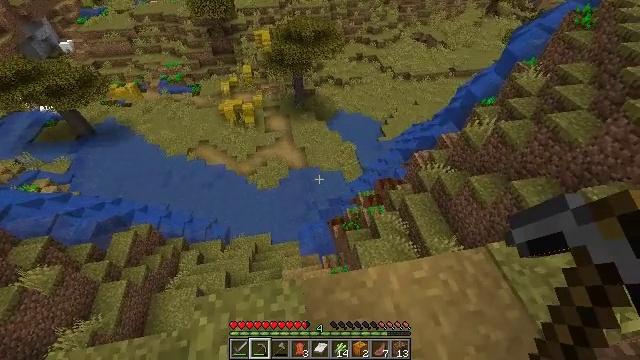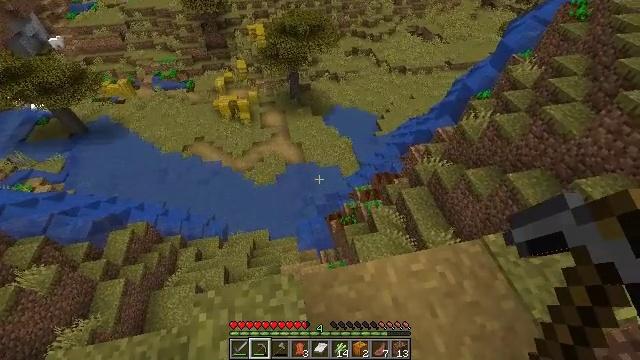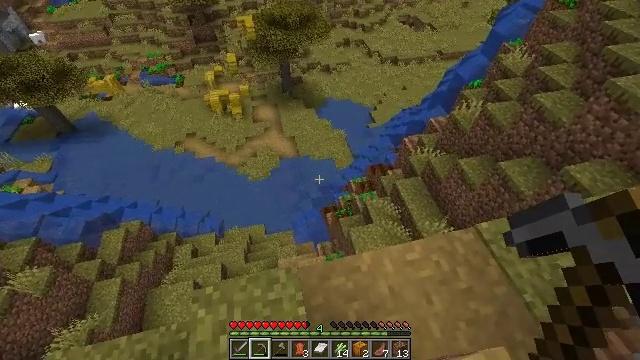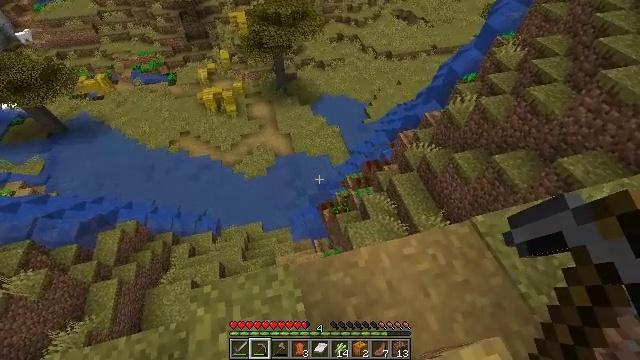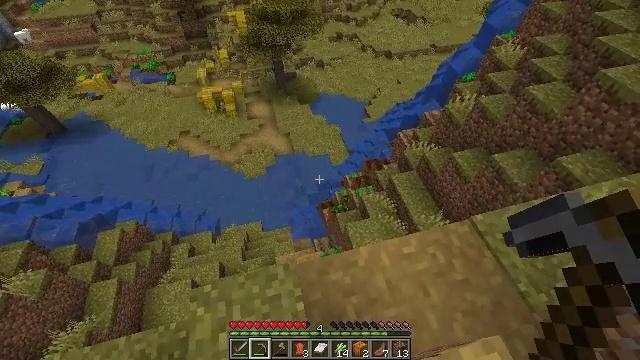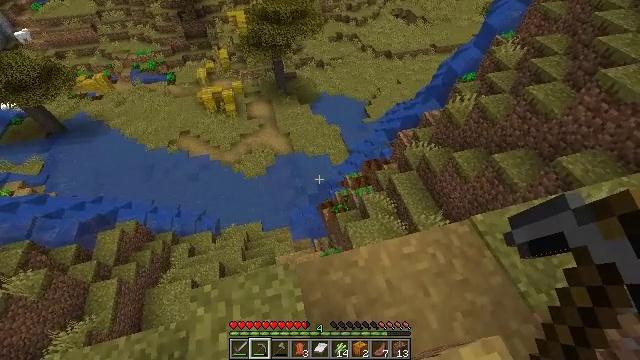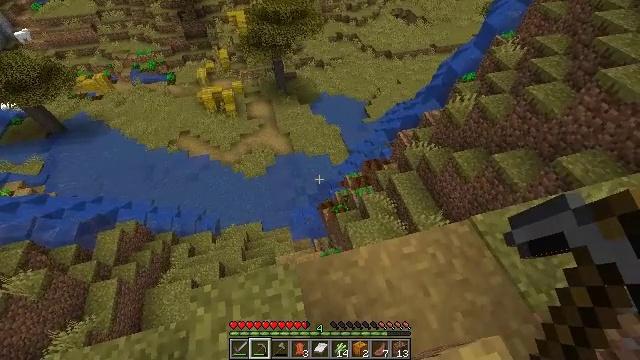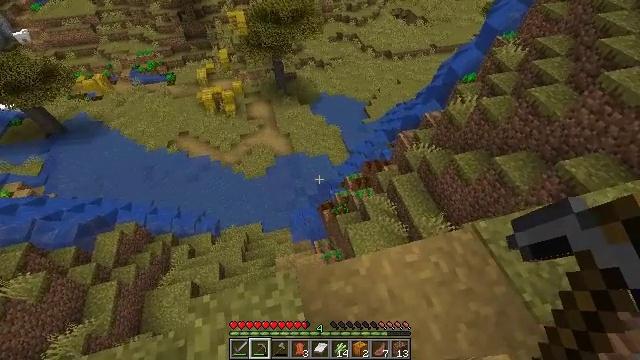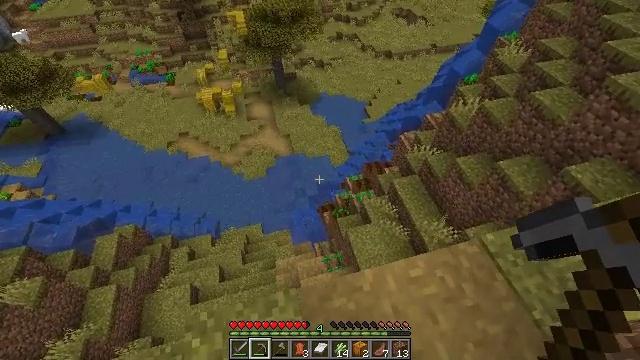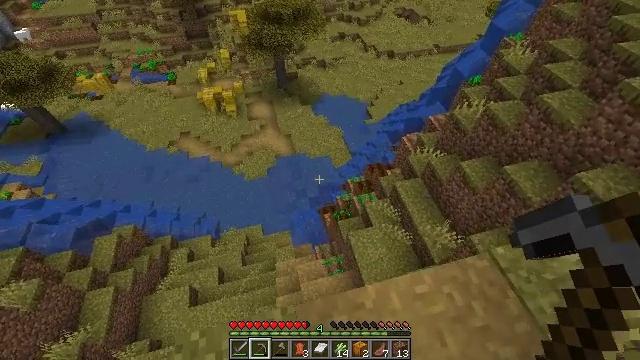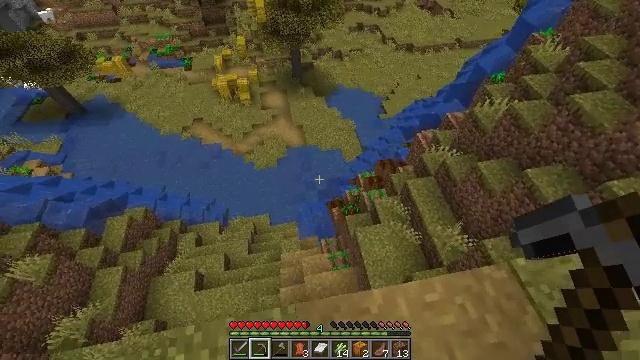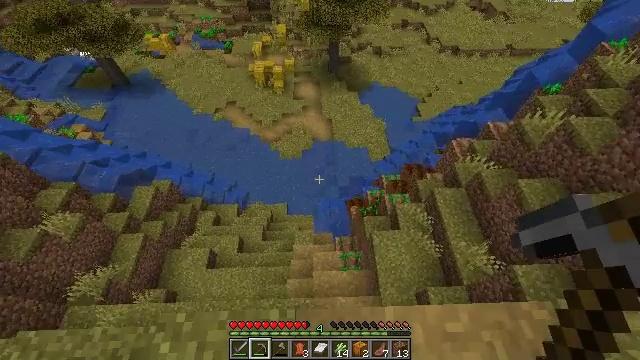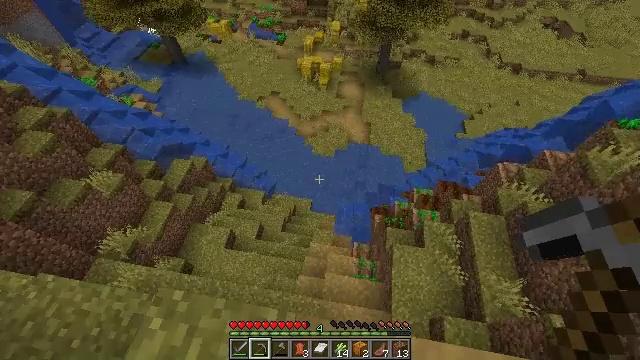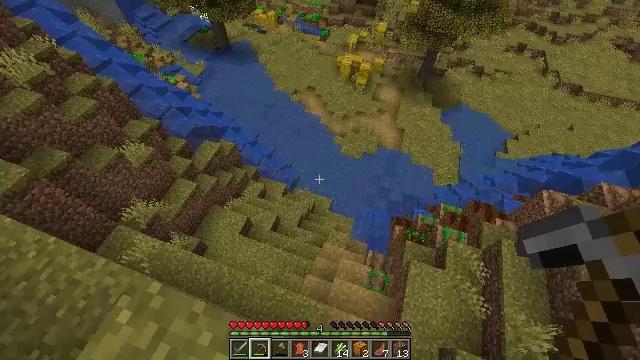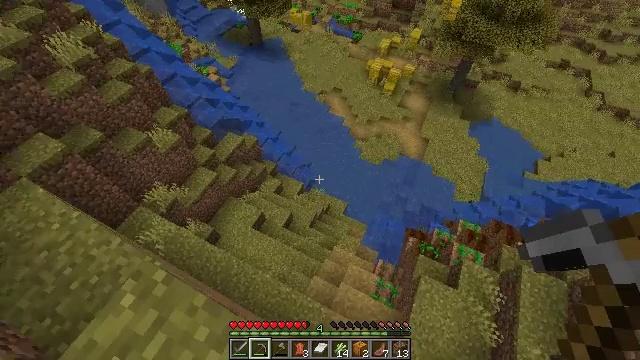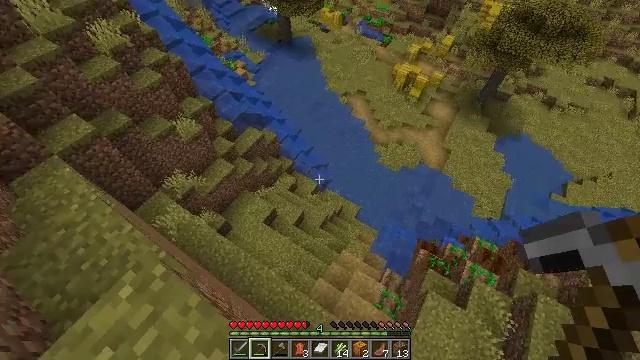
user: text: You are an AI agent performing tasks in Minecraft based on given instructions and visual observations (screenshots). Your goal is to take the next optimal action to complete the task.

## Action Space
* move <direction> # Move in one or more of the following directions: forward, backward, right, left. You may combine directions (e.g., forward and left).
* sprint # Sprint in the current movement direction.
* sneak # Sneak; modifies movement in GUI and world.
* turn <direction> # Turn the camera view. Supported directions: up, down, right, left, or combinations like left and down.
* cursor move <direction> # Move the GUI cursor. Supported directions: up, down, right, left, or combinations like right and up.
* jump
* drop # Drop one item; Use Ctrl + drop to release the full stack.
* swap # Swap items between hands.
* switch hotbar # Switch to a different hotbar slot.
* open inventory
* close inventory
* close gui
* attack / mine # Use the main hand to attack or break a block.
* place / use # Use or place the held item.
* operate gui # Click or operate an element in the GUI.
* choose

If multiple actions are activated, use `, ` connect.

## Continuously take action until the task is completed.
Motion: motion action
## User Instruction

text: Attack the hay block to get hay.
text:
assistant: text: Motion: turn right and down
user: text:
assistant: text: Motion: turn right and down
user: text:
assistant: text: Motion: turn right
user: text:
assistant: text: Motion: no_op
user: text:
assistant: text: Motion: no_op
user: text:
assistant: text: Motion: no_op
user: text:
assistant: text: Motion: move forward
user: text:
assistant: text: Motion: move forward
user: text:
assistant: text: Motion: move forward
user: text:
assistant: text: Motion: move forward, turn left and down
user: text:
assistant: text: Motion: move forward, turn left and down
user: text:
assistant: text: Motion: move forward, turn left
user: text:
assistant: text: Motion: turn left
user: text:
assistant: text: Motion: turn left
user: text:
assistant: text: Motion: turn left
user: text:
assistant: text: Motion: turn left
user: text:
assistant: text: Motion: turn left
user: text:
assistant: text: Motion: turn left
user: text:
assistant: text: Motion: no_op
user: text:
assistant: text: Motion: no_op
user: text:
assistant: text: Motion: turn left
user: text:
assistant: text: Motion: move forward, turn left
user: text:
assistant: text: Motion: move forward, turn left
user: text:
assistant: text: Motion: move forward, turn left
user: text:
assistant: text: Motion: move forward, turn left
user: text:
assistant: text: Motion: move forward, turn left
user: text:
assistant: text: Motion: move forward, turn left and up
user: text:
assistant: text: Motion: turn left
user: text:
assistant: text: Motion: turn left and up
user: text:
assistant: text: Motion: turn left and up